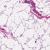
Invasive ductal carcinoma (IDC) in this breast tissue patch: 0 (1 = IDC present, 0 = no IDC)